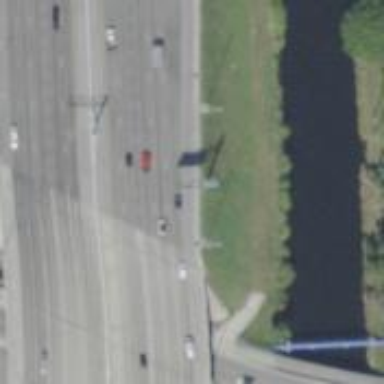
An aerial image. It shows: Motorway bridge.